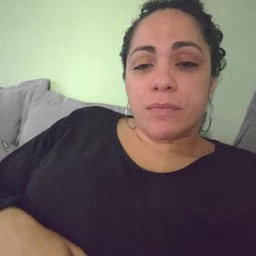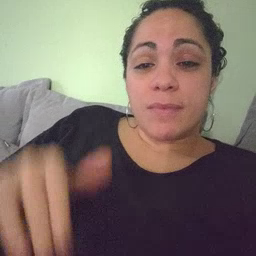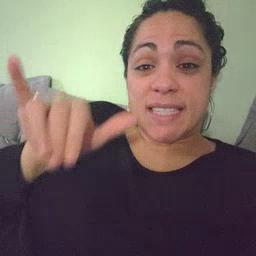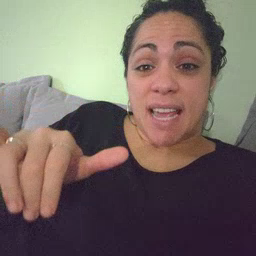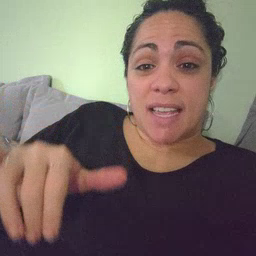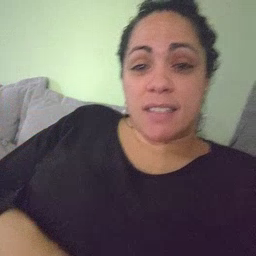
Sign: stay